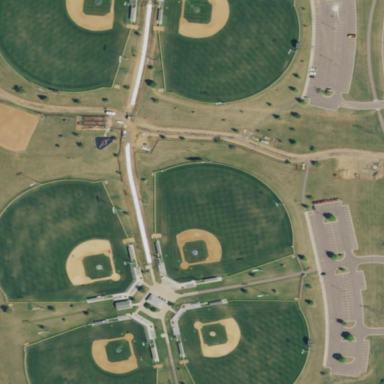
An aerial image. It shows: Baseball pitch for leisure land activities.